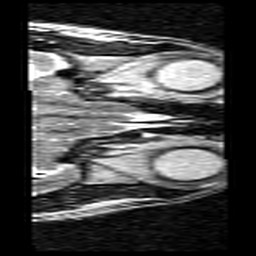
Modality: T2w
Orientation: axial
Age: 35
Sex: female
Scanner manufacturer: siemens
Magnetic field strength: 3 T
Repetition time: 7 s
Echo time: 0.085 s